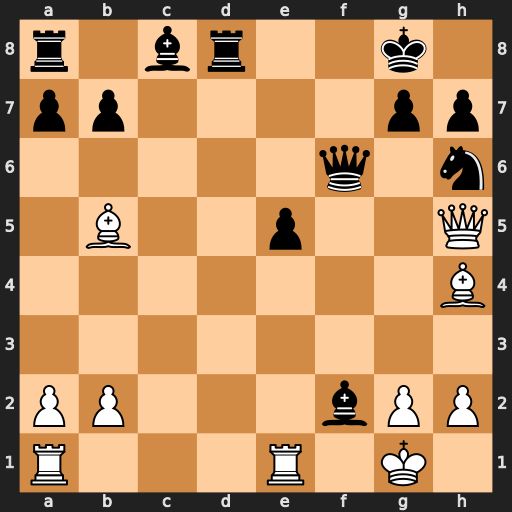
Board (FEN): r1br2k1/pp4pp/5q1n/1B2p2Q/7B/8/PP3bPP/R3R1K1
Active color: w
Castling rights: -
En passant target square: -
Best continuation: Bxf2